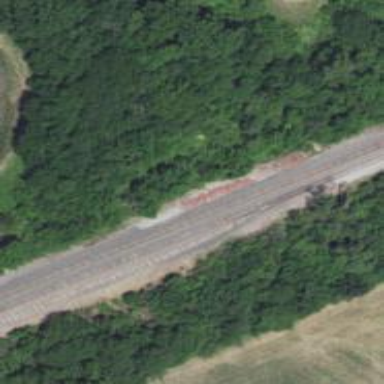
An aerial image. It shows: Railway siding with rails.